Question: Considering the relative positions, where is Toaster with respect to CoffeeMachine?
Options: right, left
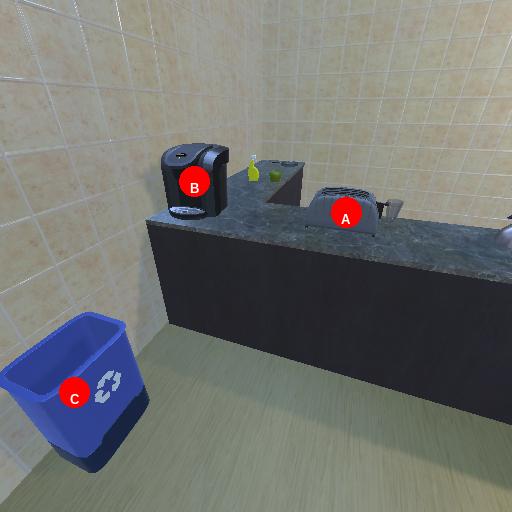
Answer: right